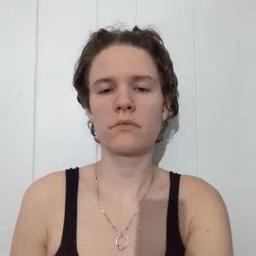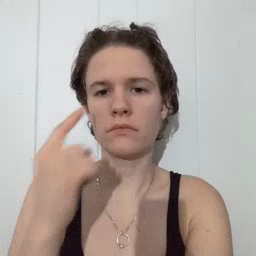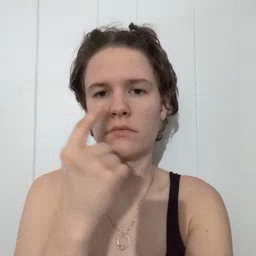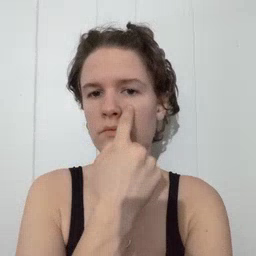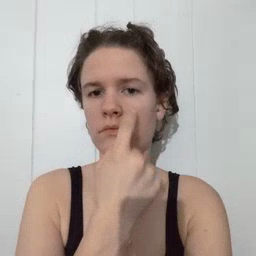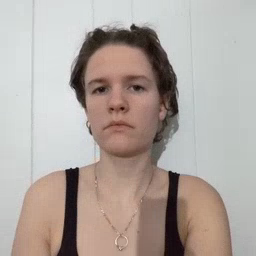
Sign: eye